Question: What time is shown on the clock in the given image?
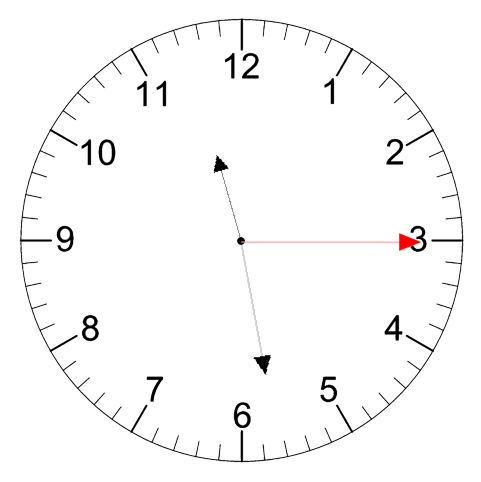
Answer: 11:28:15